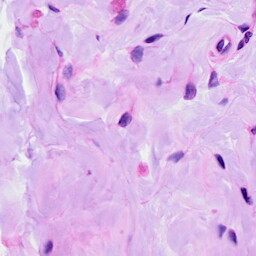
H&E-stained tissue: Ovarian